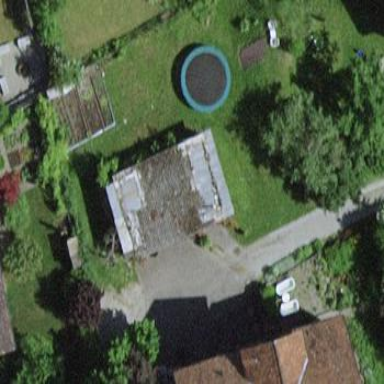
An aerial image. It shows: Shed.